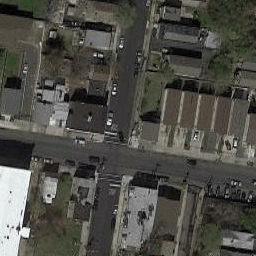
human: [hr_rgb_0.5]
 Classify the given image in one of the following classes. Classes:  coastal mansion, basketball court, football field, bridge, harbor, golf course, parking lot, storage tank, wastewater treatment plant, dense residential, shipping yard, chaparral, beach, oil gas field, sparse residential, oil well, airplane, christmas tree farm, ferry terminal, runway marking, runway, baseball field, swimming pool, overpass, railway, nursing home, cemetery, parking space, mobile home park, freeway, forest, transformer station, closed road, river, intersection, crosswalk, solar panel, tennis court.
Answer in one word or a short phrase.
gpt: intersection